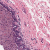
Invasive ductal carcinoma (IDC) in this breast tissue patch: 0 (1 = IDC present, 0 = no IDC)